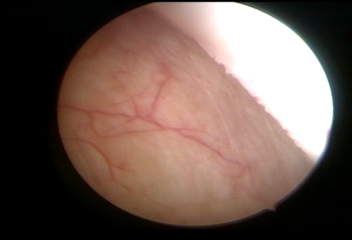
Modality: WLC
Class: Normal mucosa
Bladder cancer association: No